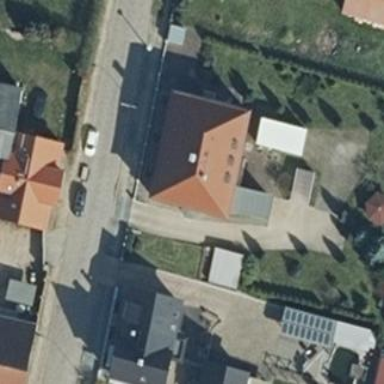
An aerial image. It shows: Detached building with hipped roof made of red roof tiles. The roof orientation is along the structure.